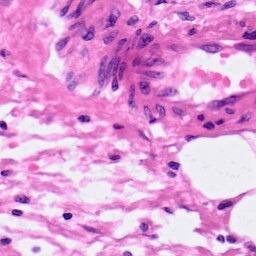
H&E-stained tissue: Pancreatic